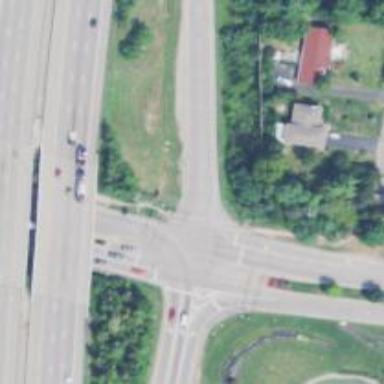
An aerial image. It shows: Solid stop line on the road.